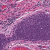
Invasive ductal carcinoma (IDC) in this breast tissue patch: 0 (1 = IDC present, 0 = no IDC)